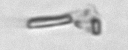
Label: fiber_TAG_external_detritus